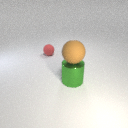
large green metal cylinder below large brown rubber sphere